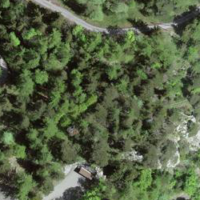
EUNIS habitat code: 43
Species observed at this site:
Stachys recta